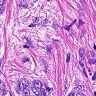
Metastatic tissue present: yes